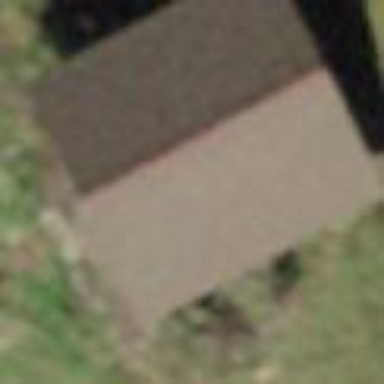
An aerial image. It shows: Building with gabled metal roof colored brown.